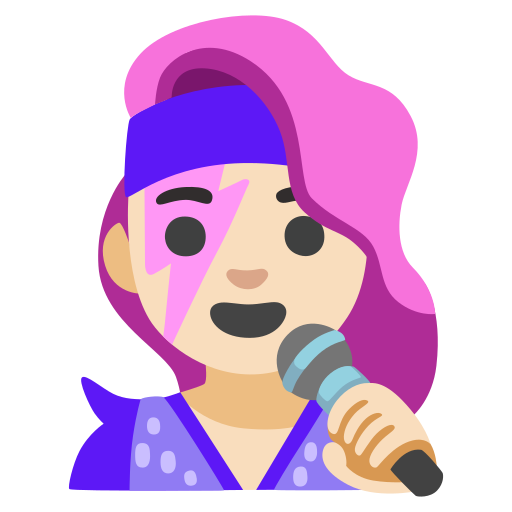
Emoji: 👩🏻‍🎤